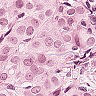
Metastatic tissue present: yes